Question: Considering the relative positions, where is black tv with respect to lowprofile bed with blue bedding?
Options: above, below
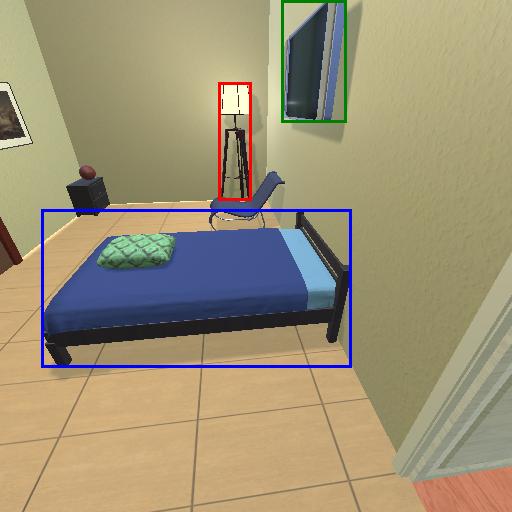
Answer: above